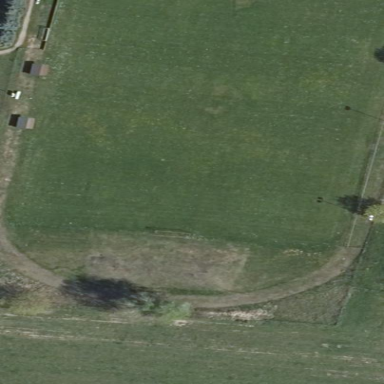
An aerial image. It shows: Soccer pitch designated for leisure and sports activities.